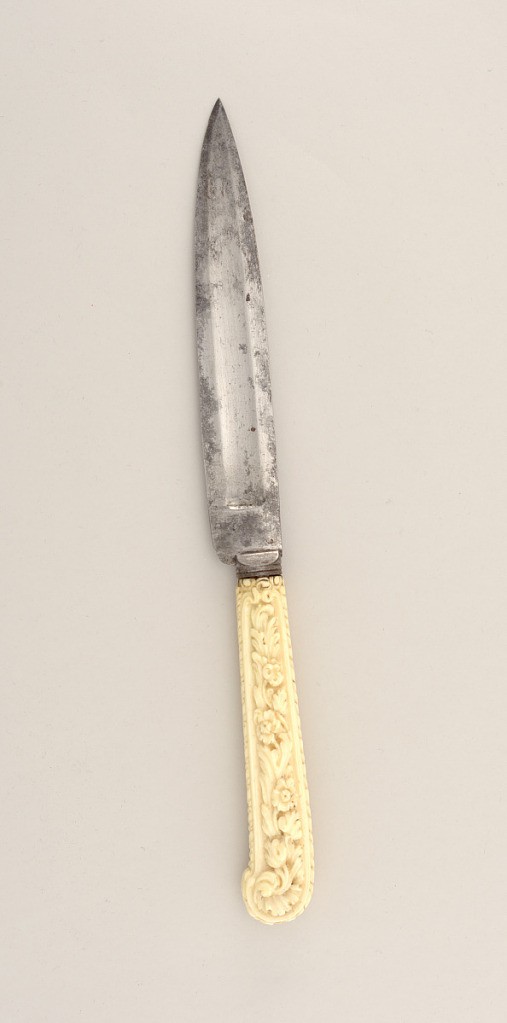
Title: Knife
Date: ca. 1750
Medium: steel, ivory
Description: Leaf-shaped blade, slightly hollow in the centre, plain bolster. Pistol- shaped carved ivory handle with floral decoration and a decorative pattern with leaves, beads and scrolls following the contours of the handle.